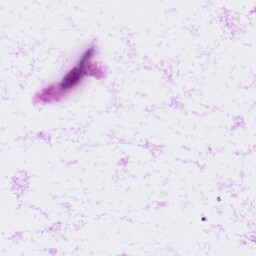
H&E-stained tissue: LymphNode